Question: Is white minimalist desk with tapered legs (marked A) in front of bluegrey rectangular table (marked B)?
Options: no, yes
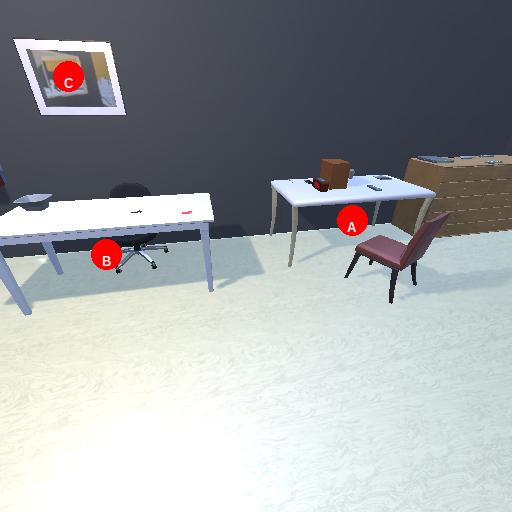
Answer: no